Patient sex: F
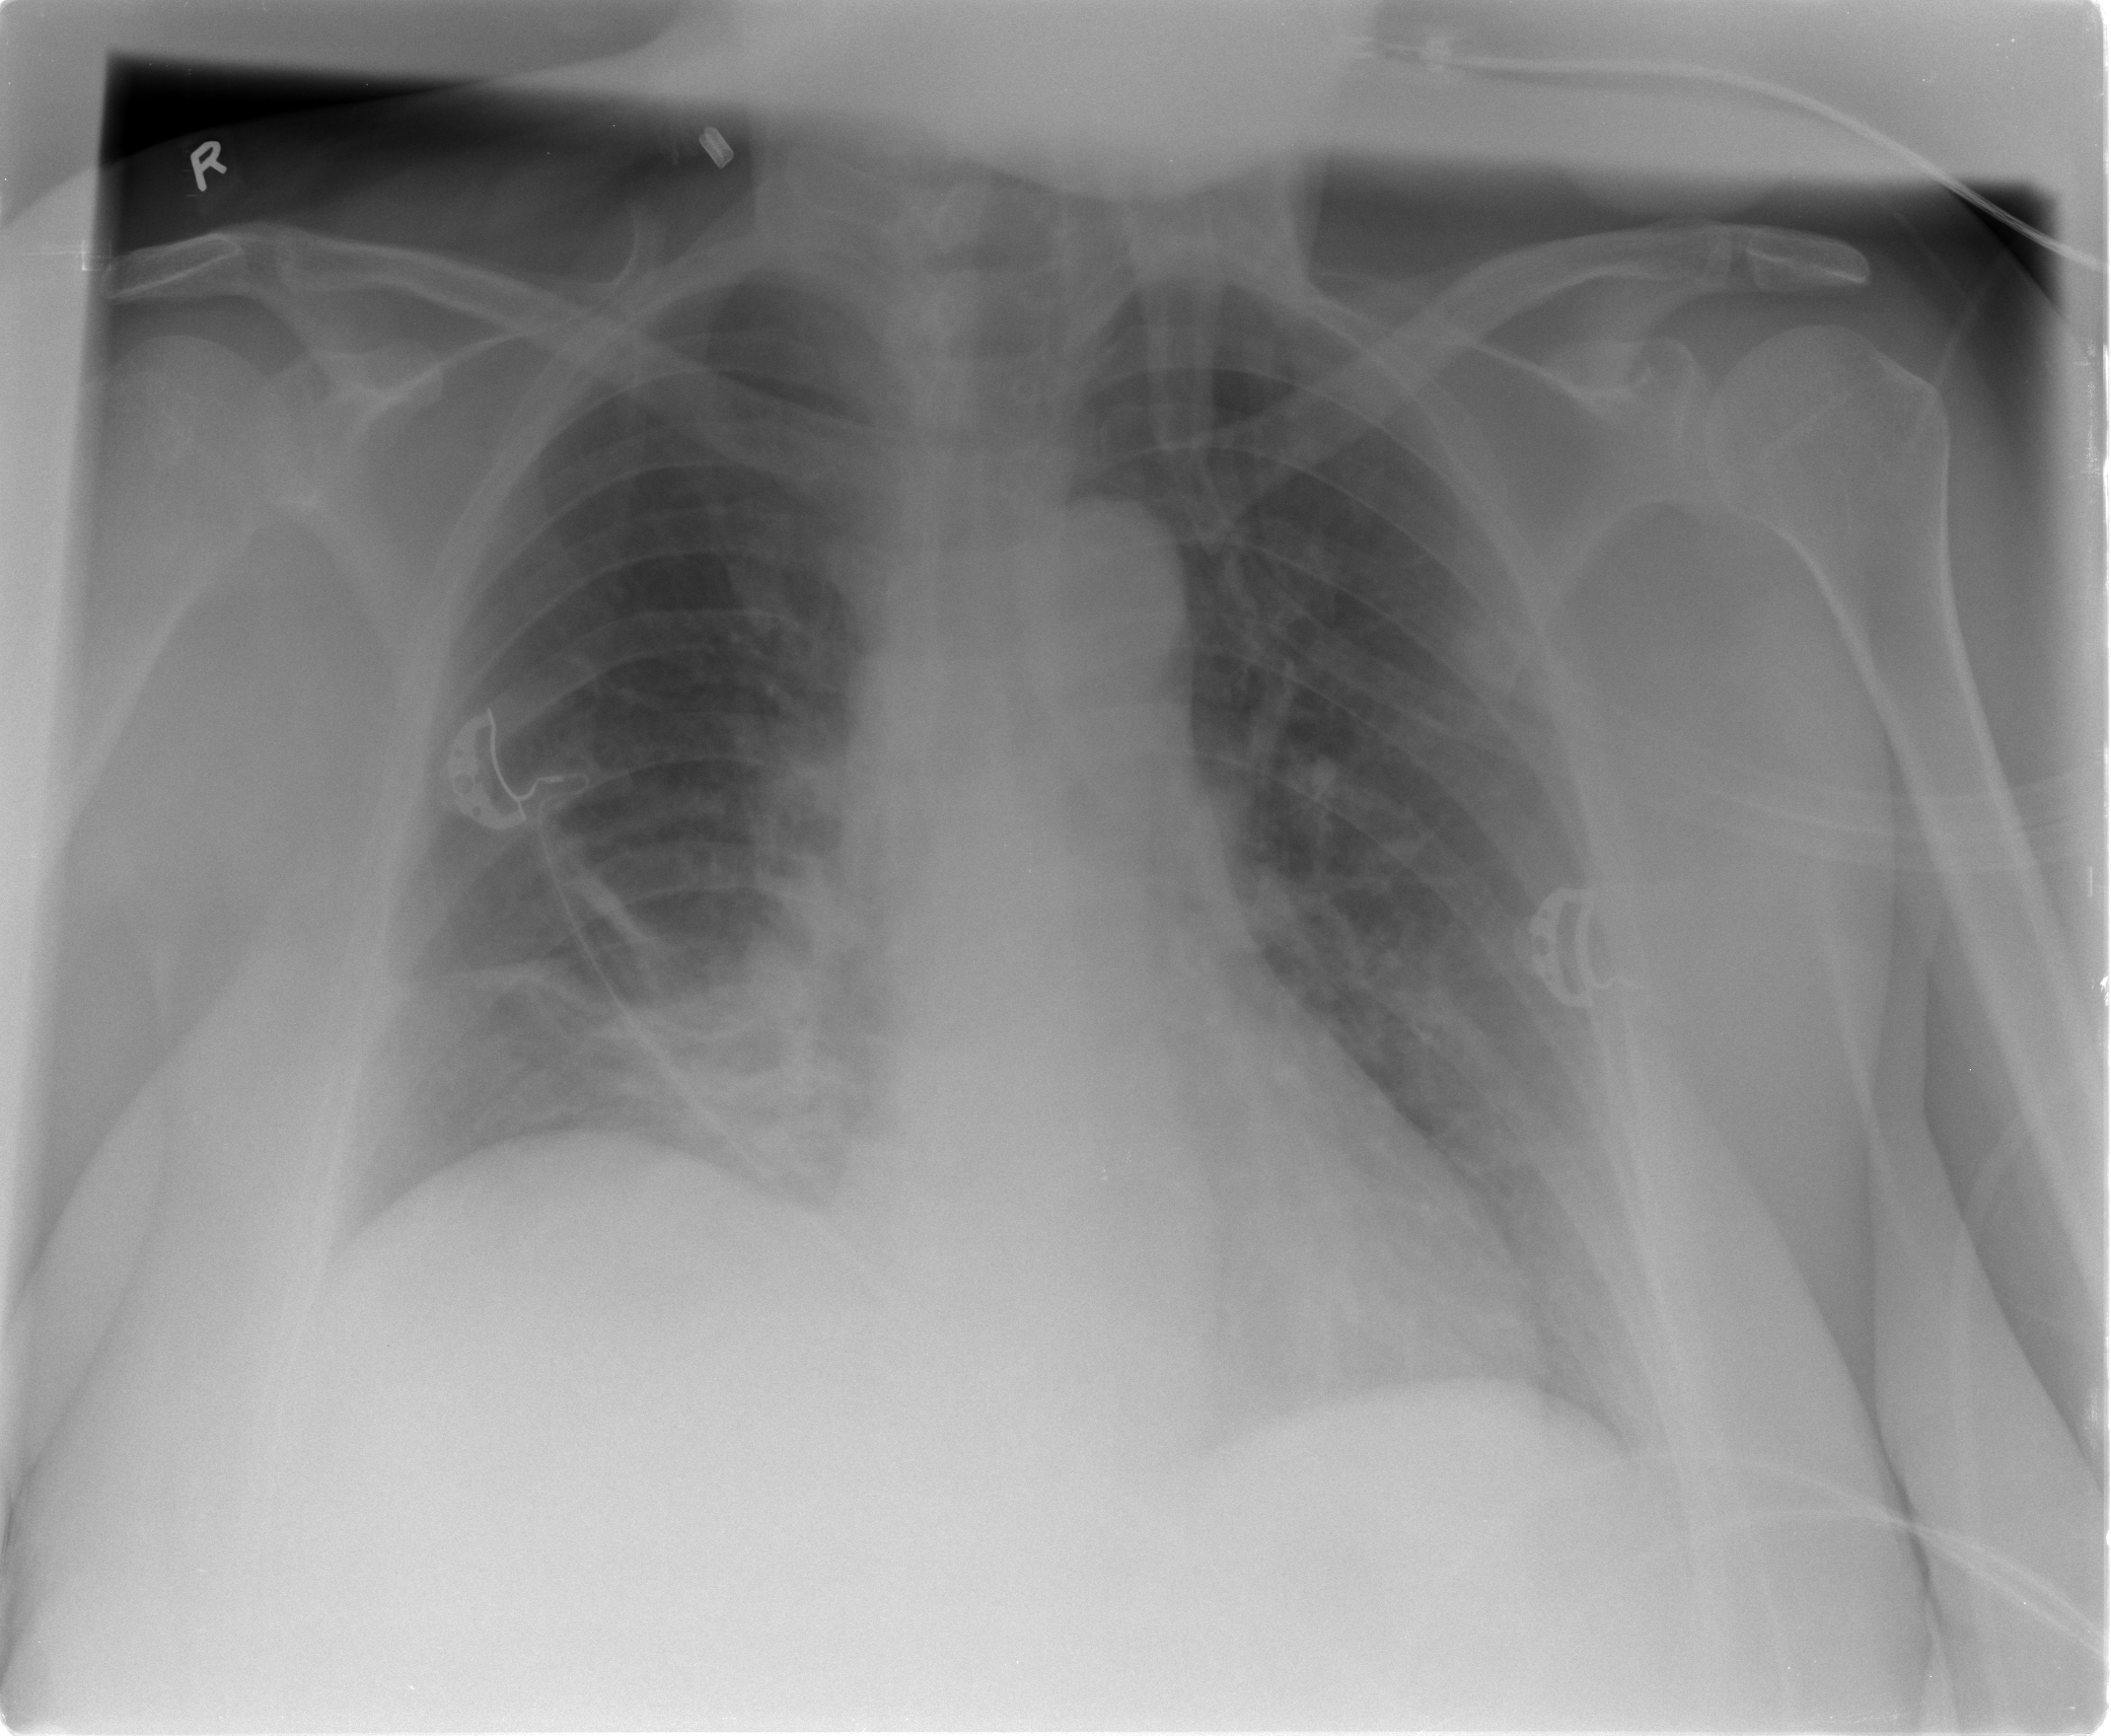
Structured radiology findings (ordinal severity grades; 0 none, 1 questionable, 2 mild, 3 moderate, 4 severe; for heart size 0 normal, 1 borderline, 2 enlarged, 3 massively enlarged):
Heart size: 0
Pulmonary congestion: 2
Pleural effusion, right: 0
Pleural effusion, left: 1
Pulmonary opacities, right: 0
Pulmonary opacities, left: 0
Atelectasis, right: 3
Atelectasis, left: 2